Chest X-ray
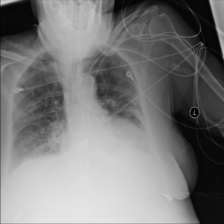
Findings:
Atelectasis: negative
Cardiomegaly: negative
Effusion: negative
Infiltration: positive
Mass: negative
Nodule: negative
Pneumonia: negative
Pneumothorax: negative
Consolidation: negative
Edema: negative
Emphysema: negative
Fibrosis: negative
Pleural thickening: negative
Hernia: negative